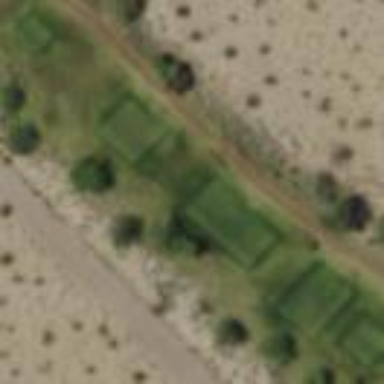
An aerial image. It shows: Golf tee on grassy land.